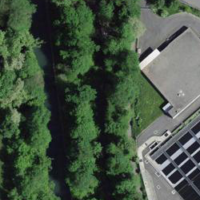
EUNIS habitat code: 53
Species observed at this site:
Corvus corone
Cyanistes caeruleus
Anas platyrhynchos
Troglodytes troglodytes
Dendrocopos major
Passer domesticus
Regulus ignicapilla
Fringilla coelebs
Spinus spinus
Passer montanus
Chroicocephalus ridibundus
Turdus merula
Poecile palustris
Parus major
Erithacus rubecula
Milvus milvus
Pica pica
Sitta europaea
Garrulus glandarius
Motacilla alba